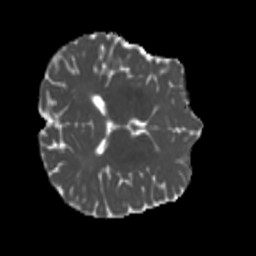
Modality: MD
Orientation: axial
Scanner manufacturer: siemens
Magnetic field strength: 3 T
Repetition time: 4 s
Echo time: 0.0594 s